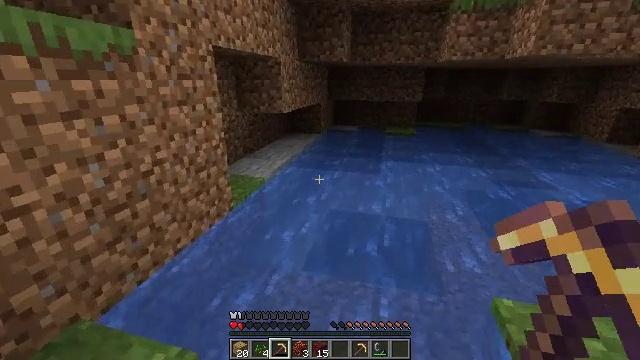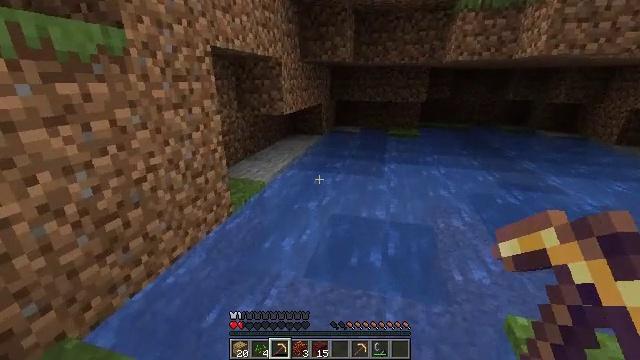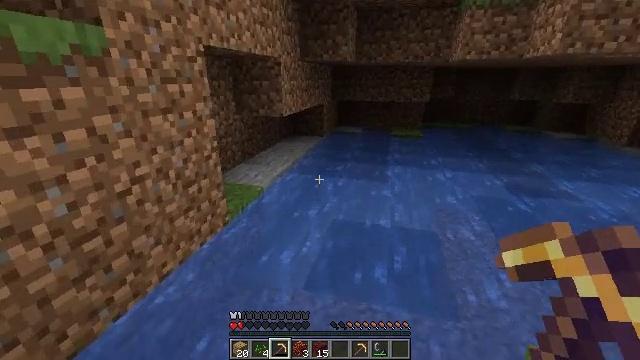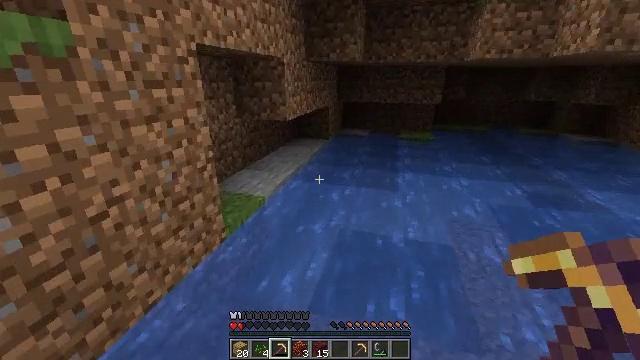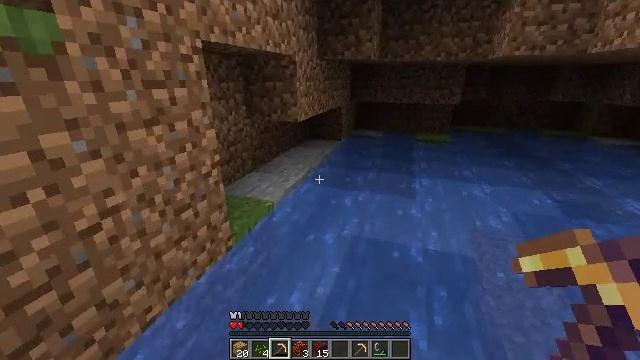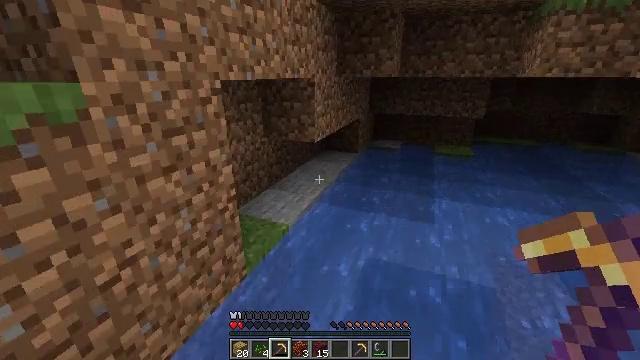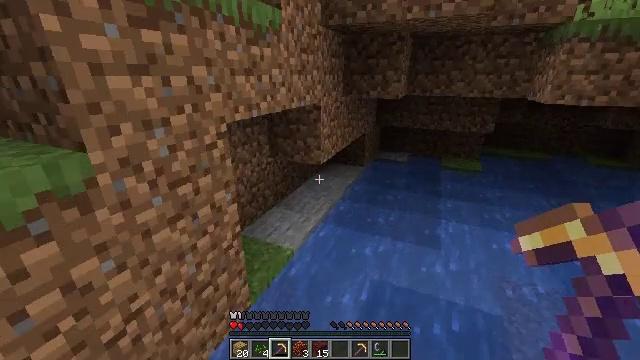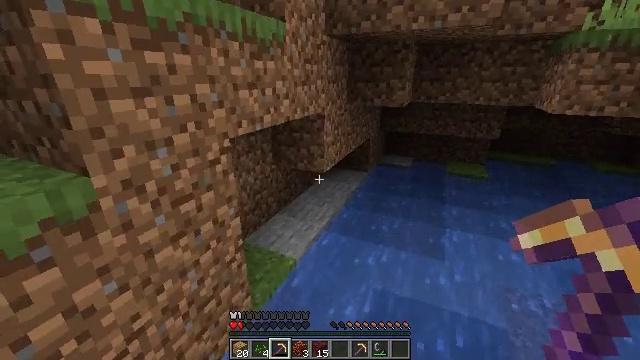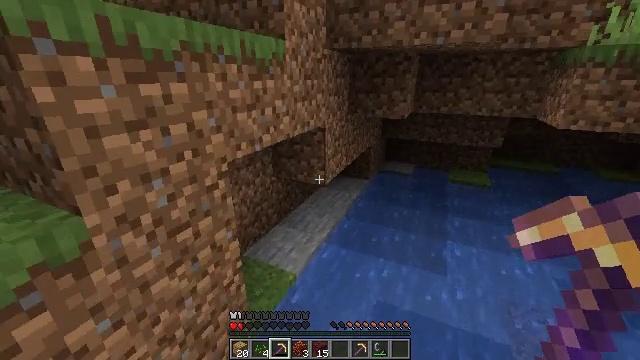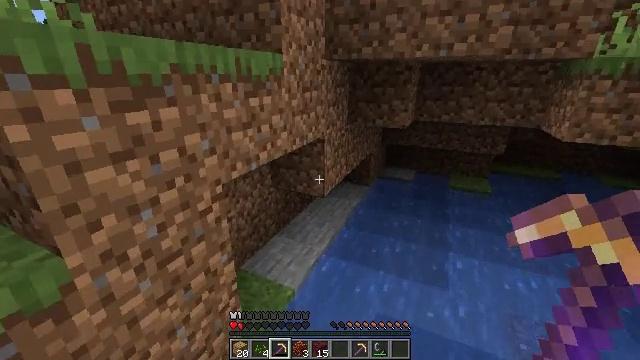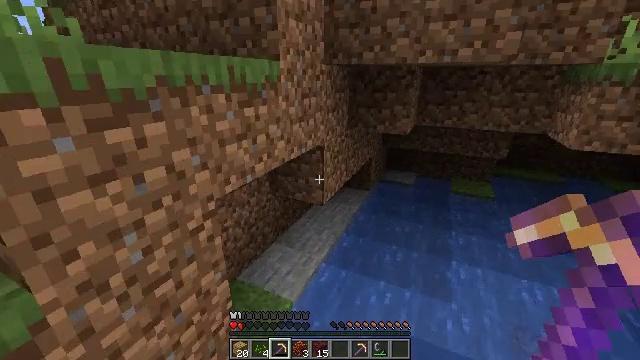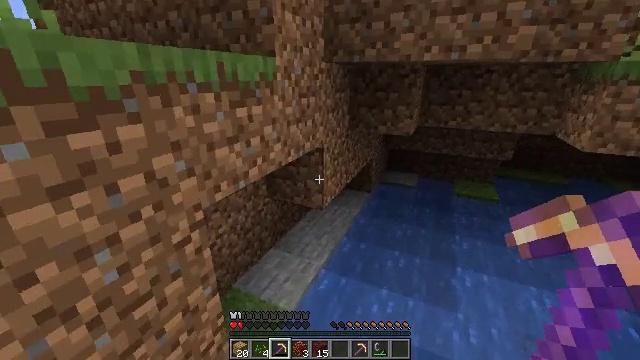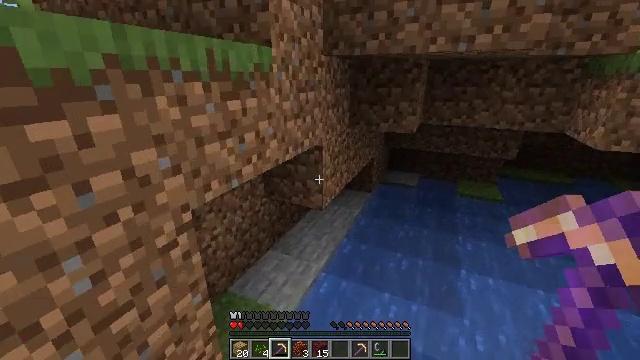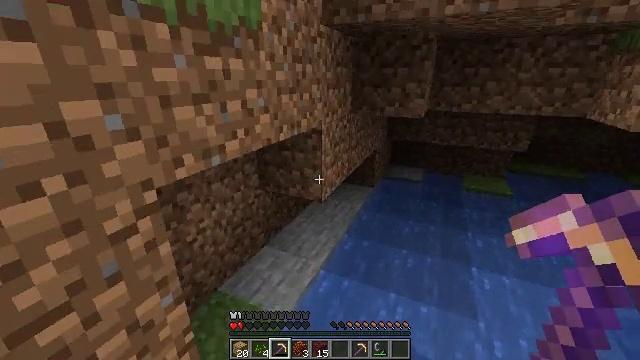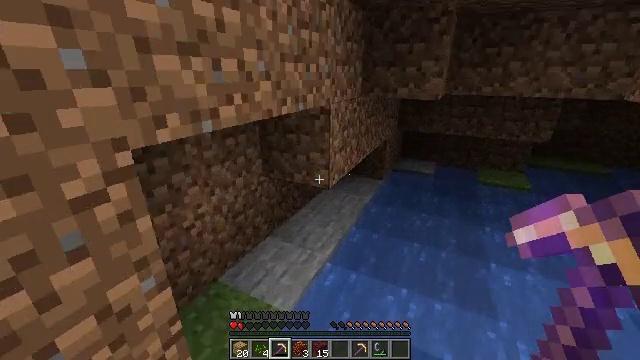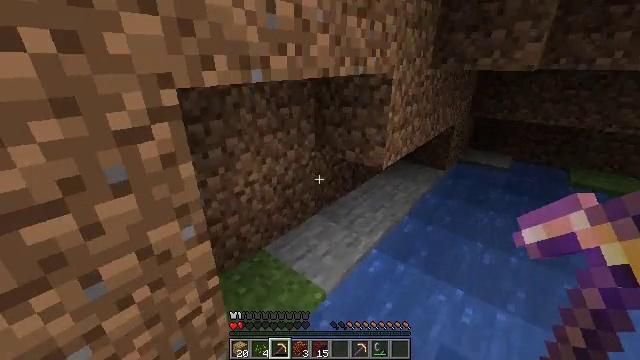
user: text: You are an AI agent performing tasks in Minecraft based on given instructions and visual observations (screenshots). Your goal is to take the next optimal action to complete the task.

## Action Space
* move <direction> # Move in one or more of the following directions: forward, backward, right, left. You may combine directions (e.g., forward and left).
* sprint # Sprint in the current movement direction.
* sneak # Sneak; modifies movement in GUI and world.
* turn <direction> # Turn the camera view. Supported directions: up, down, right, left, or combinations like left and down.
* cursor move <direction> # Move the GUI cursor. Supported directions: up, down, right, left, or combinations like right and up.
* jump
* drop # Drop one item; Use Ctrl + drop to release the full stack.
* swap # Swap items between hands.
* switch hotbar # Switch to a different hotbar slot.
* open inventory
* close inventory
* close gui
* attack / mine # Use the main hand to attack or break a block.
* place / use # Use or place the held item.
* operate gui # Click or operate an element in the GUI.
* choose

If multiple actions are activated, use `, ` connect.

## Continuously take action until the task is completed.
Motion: motion action
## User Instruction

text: Collect stone from the mine.
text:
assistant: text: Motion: move forward
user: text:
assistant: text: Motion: move forward
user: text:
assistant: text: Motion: move forward, turn left
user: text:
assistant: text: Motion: move forward, turn left
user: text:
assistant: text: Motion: move forward, turn left, jump
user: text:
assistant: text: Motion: move forward, turn left, jump
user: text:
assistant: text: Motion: move forward, jump
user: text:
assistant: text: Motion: move forward, jump
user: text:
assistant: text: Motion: move forward, jump
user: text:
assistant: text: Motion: move forward, jump
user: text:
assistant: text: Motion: move forward, jump
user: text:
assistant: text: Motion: move forward, jump
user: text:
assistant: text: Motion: move forward, jump
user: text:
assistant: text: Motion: move forward, turn left, jump
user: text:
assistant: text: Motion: move forward, turn left and down, jump
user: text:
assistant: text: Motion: move forward, turn left and down, jump
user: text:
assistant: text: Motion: move forward, turn left and down, jump
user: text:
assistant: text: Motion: move forward, jump
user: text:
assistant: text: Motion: move forward, jump
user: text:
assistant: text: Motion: move forward, turn left, jump
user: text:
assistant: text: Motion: move forward, jump
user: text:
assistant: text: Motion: move forward, jump
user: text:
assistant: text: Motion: move forward, jump
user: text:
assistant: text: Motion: move forward, jump
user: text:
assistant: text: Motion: move forward, jump
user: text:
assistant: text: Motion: move forward, jump
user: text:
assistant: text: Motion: move forward, jump
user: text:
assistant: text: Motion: move forward, jump
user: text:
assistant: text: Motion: move forward, jump
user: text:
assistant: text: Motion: move forward, jump